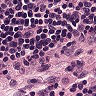
Metastatic tissue present: no